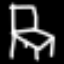
Label: chair